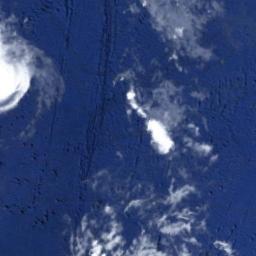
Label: cloud